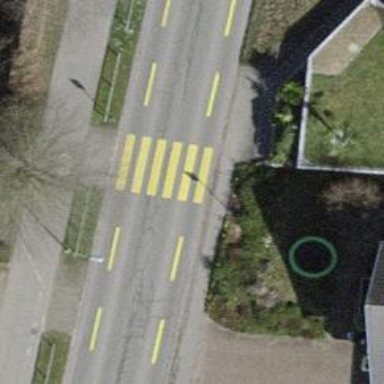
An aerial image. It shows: Uncontrolled zebra crossing with zebra markings.